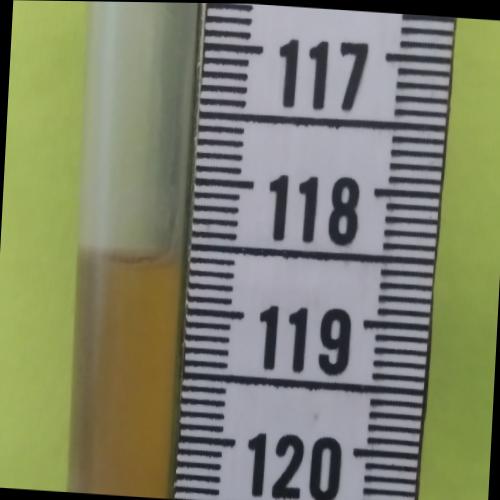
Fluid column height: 118.6 cm